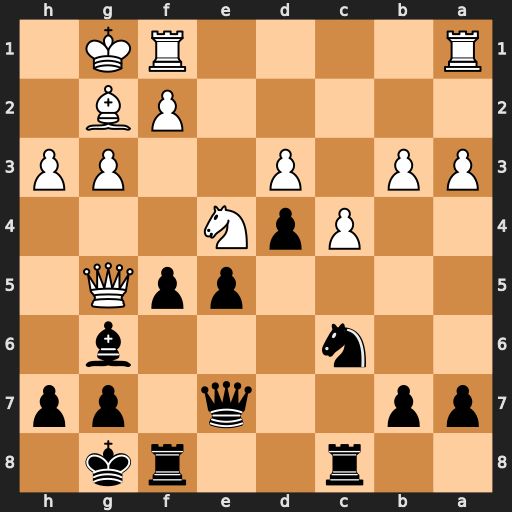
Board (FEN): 2r2rk1/pp2q1pp/2n3b1/4ppQ1/2PpN3/PP1P2PP/5PB1/R4RK1
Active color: b
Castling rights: -
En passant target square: -
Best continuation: fxe4 Qxe7 Nxe7